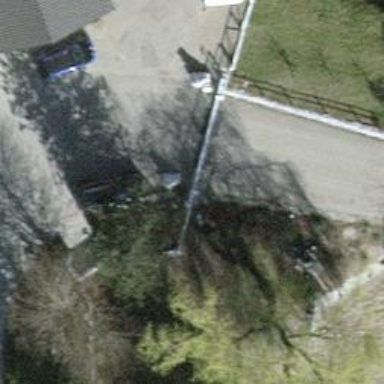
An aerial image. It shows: Gate.